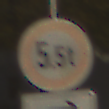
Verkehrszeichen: TatsaechlicheMasse
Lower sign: RichtungsangabeDurchPfeile5
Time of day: SunriseSunset
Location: Outdoor (Urban)
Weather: PartlyCloudy
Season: Autumn
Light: Natural